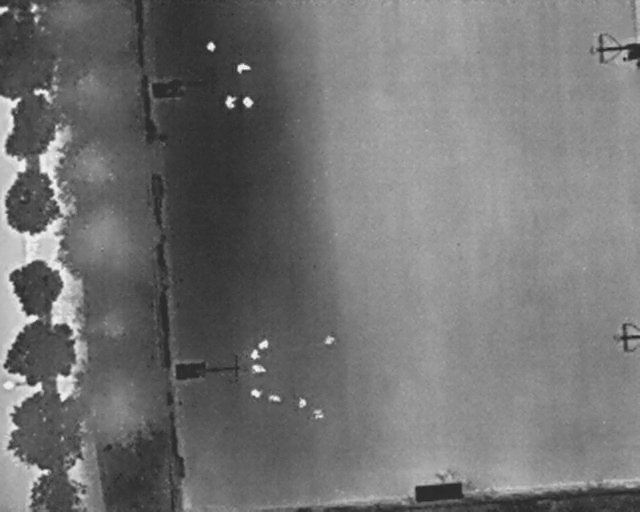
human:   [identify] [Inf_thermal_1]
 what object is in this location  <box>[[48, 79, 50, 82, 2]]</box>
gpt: <ref>1 medium person at the bottom</ref>